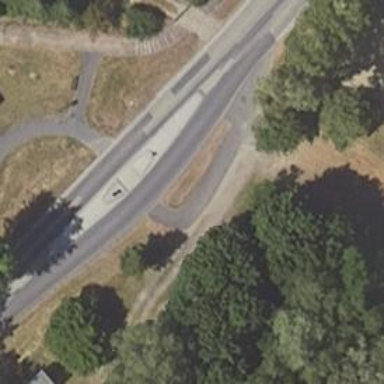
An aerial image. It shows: Track road with grade3 tracktype.